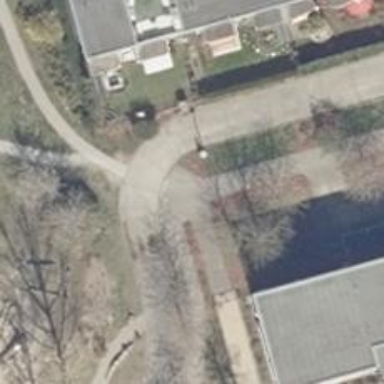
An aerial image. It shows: Concrete sidewalk.